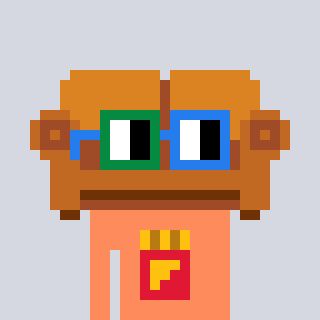
a pixel art character with square green and blue glasses, a couch-shaped head and a peachy-colored body on a cool background